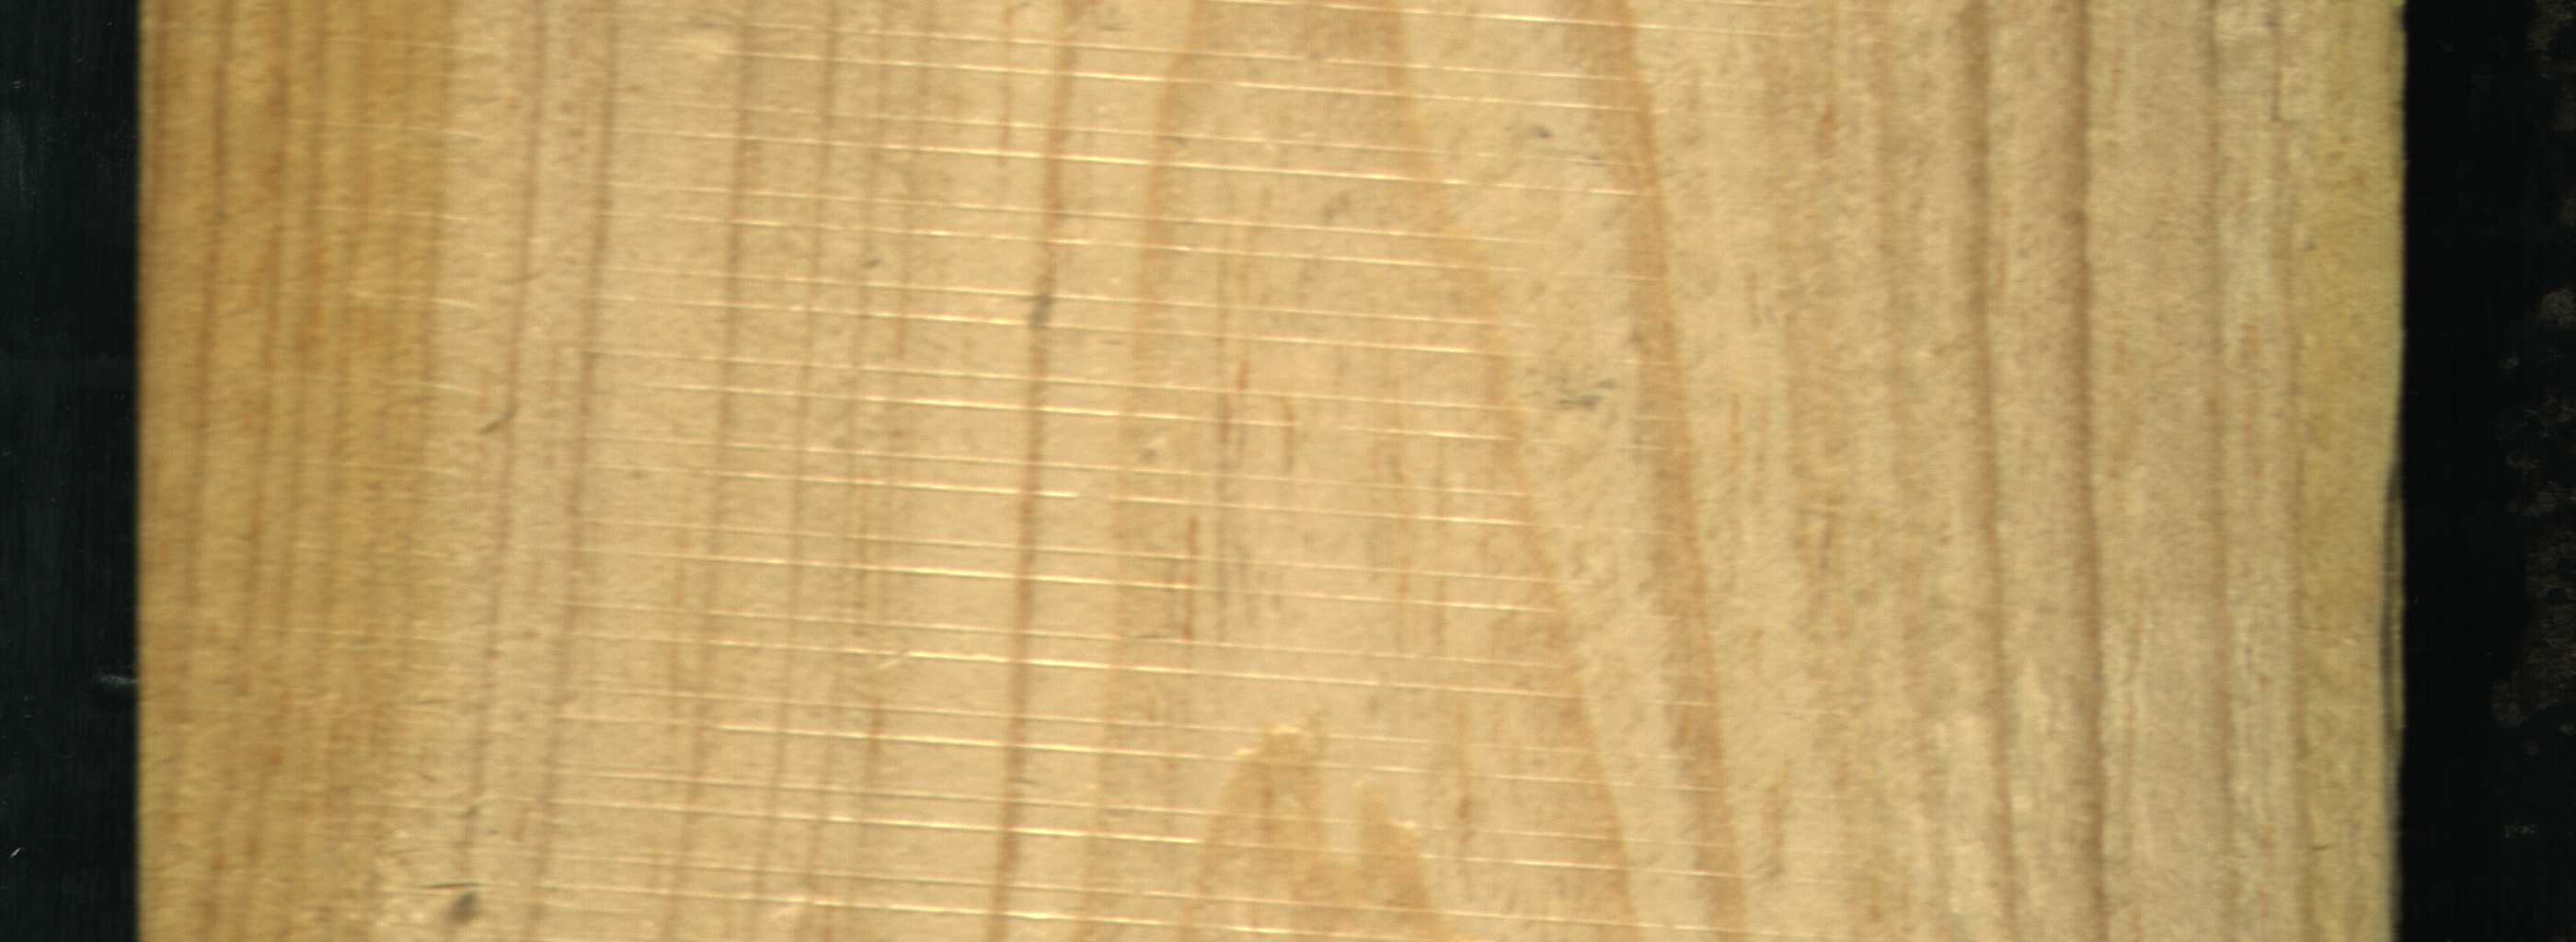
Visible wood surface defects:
resin